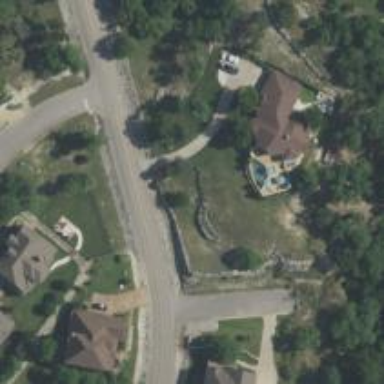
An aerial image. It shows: Asphalt road within gated community.